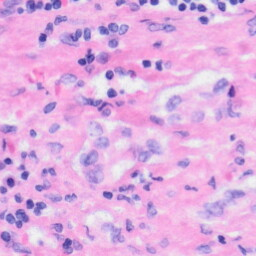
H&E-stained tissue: Liver